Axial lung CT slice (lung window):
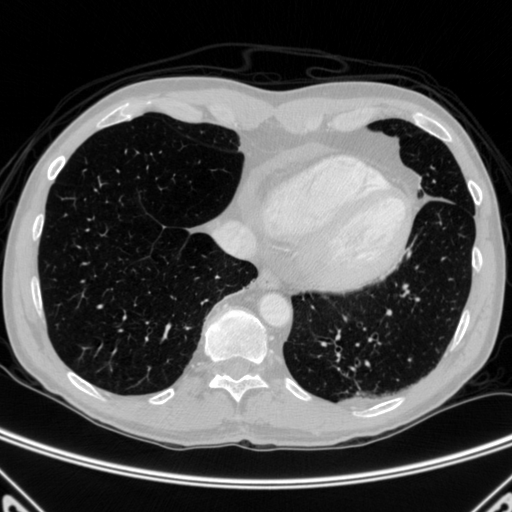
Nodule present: no